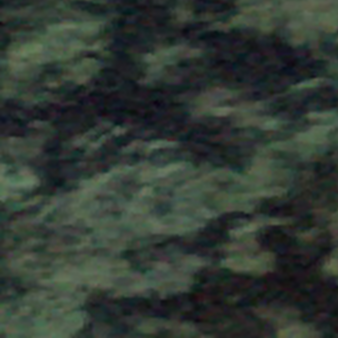
Label: other